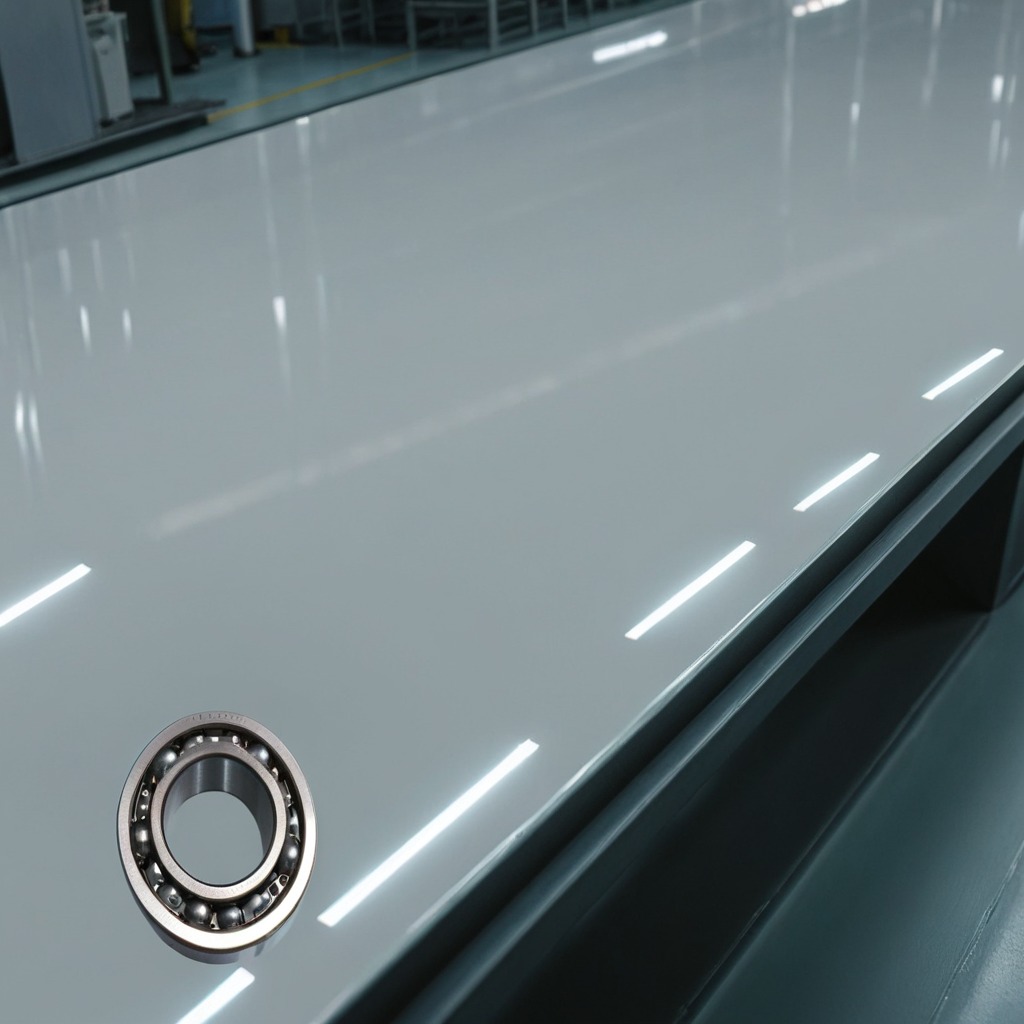
A metal ball bearing is lying on the high-gloss table.